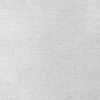
Atmospheric dust classification: dusty